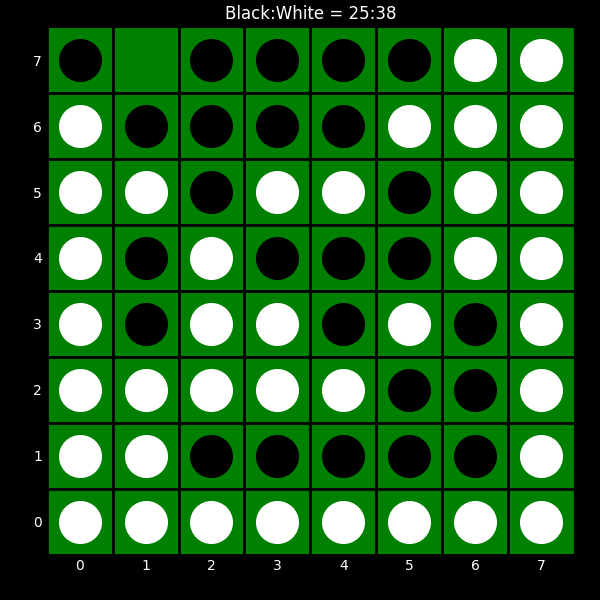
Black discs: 25
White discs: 38